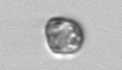
Label: Dinophyceae